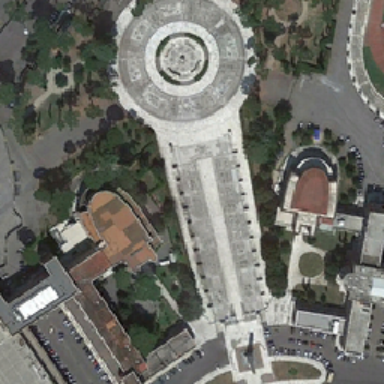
The square is circular .